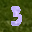
Label: 3